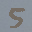
Label: 5